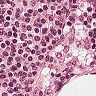
Metastatic tissue present: no